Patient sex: F
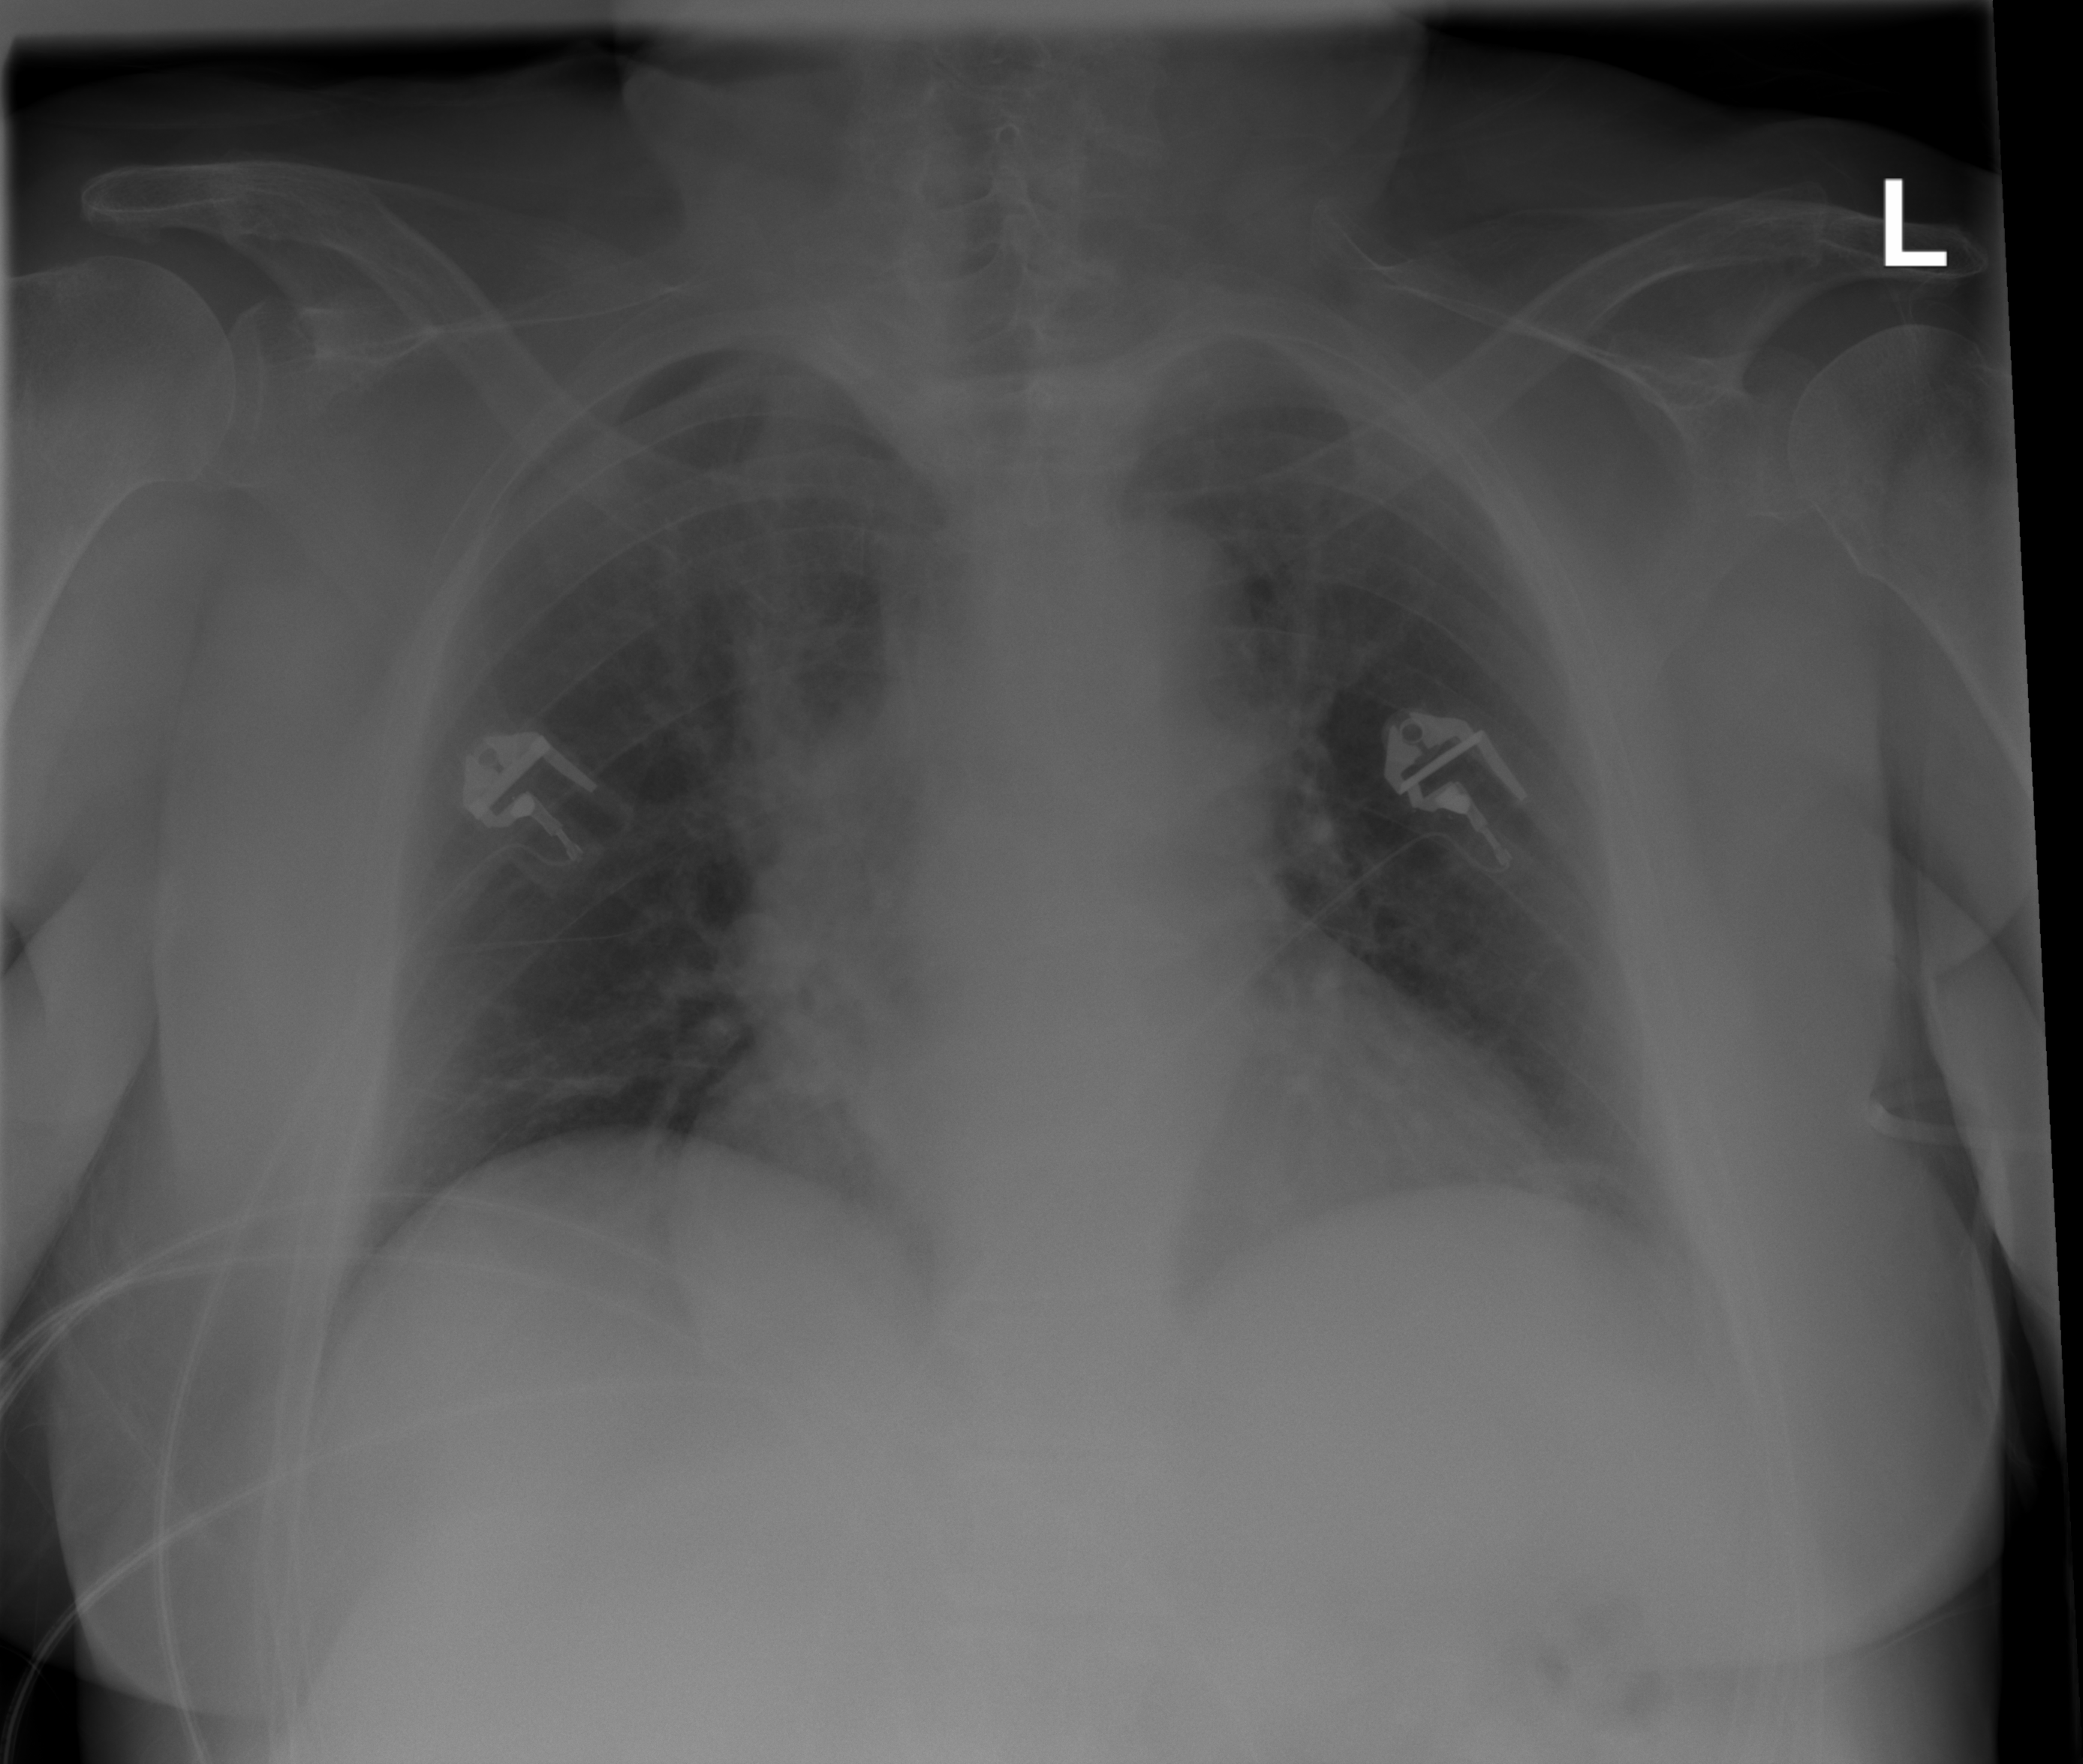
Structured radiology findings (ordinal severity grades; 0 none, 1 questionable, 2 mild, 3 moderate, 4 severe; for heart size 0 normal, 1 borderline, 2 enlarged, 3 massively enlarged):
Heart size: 0
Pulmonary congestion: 2
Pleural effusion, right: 0
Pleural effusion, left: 0
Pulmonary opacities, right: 0
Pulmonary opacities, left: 0
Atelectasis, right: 1
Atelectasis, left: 1